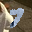
Label: 7